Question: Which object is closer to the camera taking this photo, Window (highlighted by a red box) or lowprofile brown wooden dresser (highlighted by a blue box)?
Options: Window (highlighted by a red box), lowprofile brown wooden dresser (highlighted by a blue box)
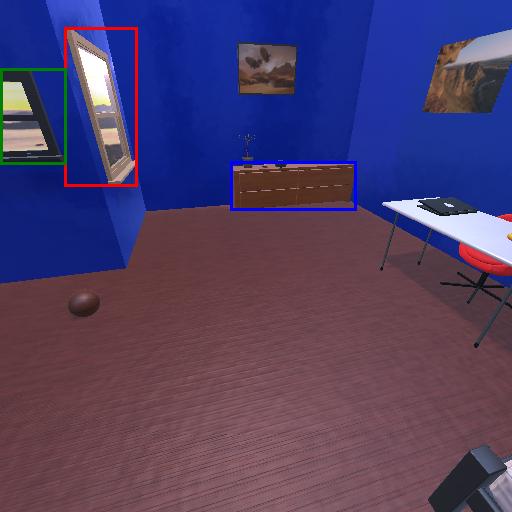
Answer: Window (highlighted by a red box)